Question: I have a query that should return a 5 rows from a where clause using linq2xml in windows phone app the query i try is
'''
XDocument loadedCustomData = XDocument.Load("pincodes.xml");'
var filteredData = from c in loadedCustomData.Descendants("record")'
where c.Attribute("PON").Equals ("Adapur")'
select new pincodes1()
{
PON = c.Attribute("PostOfficeName").Value,
PIN = c.Attribute("Pincode").Value,
DIS = c.Attribute("Districts").Value,
CT = c.Attribute("City").Value,
ST = c.Attribute("State").Value
};
listBox1.ItemsSource = filteredData;
'''
but then it gives system Null Exception so what's wrong in query
here is the screenshot

and this is class file
'''
namespace pincodes
{
class pincodes1
{
string PostOfficeName;
string Pincode;
string Districts;
string City;
string State;
public string PON
{
get { return PostOfficeName; }
set { PostOfficeName = value; }
}
public string PIN
{
get { return Pincode; }
set { Pincode = value; }
}
public string DIS
{
get { return Districts; }
set { Districts = value; }
}
public string CT
{
get { return City; }
set { City = value; }
}
public string ST
{
get { return State; }
set { State = value; }
}
}
}
'''
So what is the reason for System Null exception in the LINQ Query
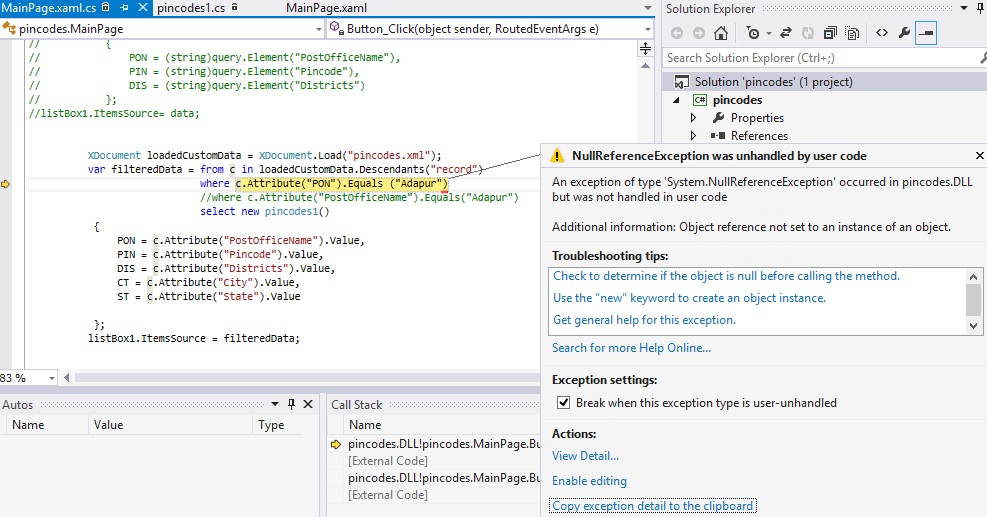
Answer: when you get value of a attribute if it is null you will get exception, you can do as below
'''
var filteredData =
from c in loadedCustomData.Descendants("record")
where (string)c.Attribute("PON") == "Adapur"
select new pincodes1()
{
PON = (string)c.Attribute("PostOfficeName"),
PIN = (string)c.Attribute("Pincode"),
DIS = (string)c.Attribute("Districts"),
CT = (string)c.Attribute("City"),
ST = (string)c.Attribute("State")
};
'''